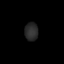
Tissue: lung
Cell type: Endothelial cells
Senescence score: 0.5539
Nuclear area (px): 242
Mean DAPI intensity: 41.202